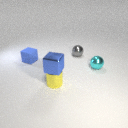
small yellow metal cylinder in front of small gray metal sphere